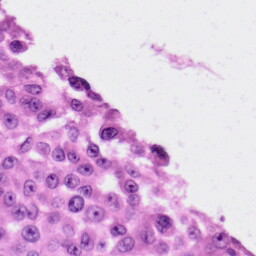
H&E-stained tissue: Skin